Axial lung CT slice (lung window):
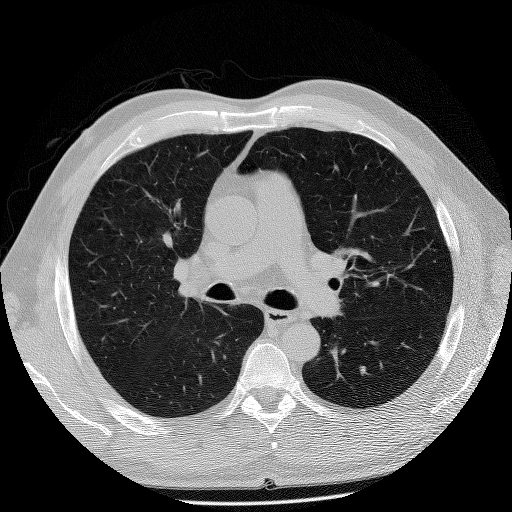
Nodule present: no